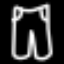
Label: pants